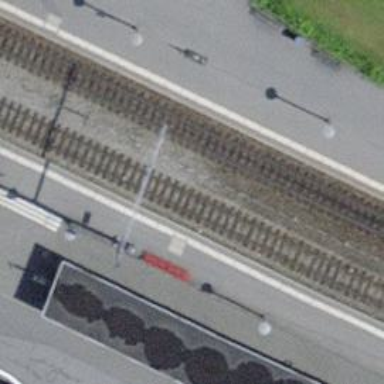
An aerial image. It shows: Platform edge at railway station.